Interaction volume radius: 5 \u00c5
Interaction volume height: 25 \u00c5
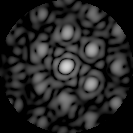
Disorder parameter: 0.3866